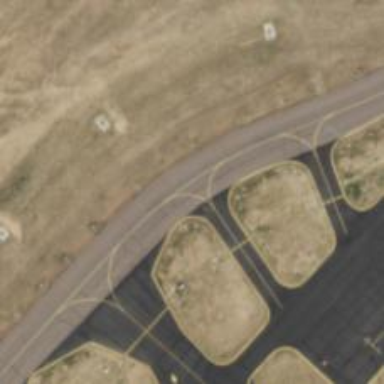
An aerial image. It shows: Image of taxiway at airport.